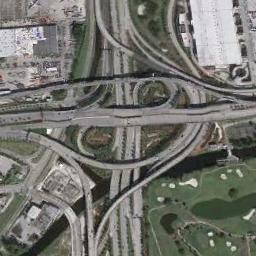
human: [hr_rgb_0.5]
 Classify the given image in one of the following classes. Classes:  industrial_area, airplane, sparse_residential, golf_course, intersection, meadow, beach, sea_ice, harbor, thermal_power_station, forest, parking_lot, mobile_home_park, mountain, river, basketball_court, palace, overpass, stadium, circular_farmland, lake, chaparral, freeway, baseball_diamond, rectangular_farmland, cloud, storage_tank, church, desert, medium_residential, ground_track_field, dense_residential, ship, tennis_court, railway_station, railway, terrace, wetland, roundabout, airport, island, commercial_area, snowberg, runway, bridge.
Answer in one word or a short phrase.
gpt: overpass